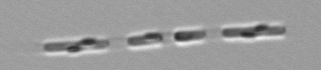
Label: Skeletonema